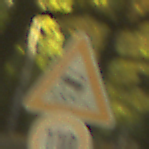
Verkehrszeichen: SchleuderOderRutschgefahr
Zusatzzeichen unten: Geschwindigkeit110
Umgebung: Outdoor, Nature
Tageszeit: SunriseSunset
Wetter: PartlyCloudy
Licht: Natural
Jahreszeit: NotSpecified
Kontrast: HighContrast